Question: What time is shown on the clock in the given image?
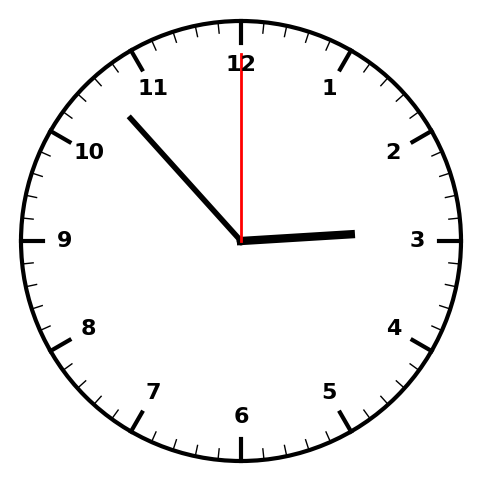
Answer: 02:53:00